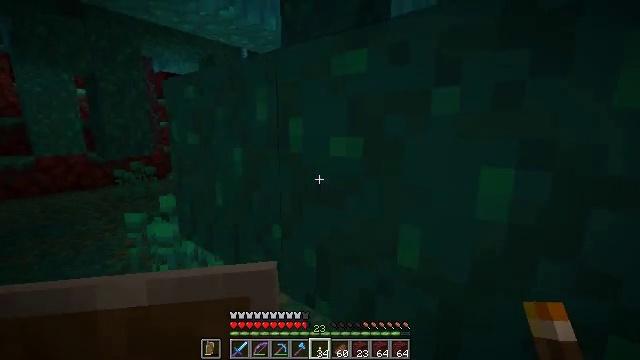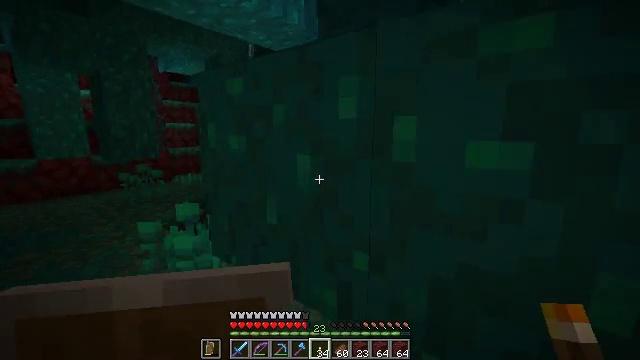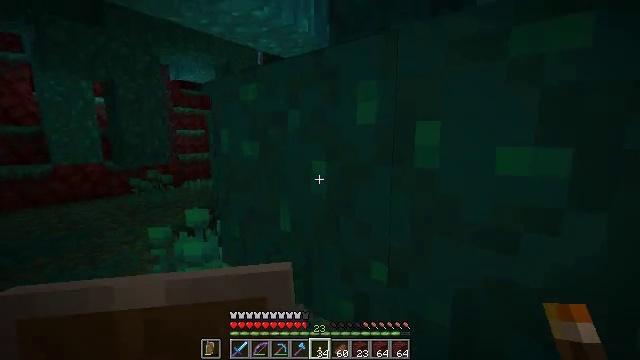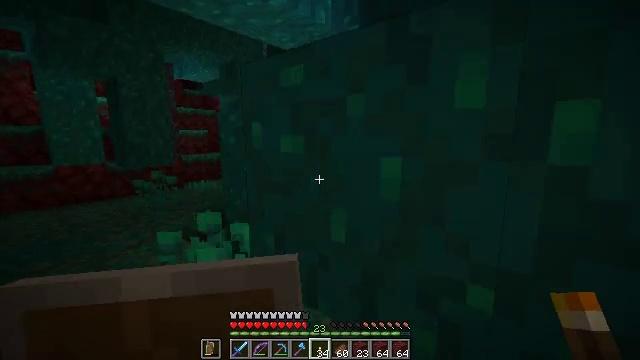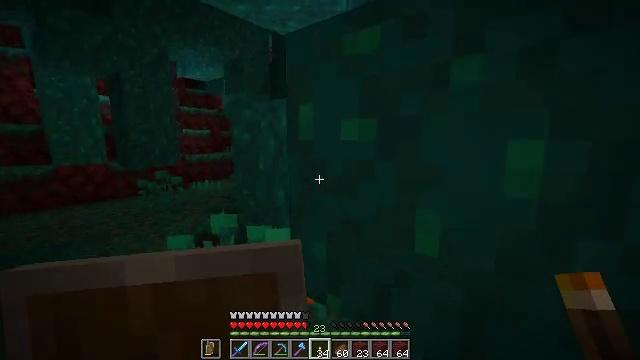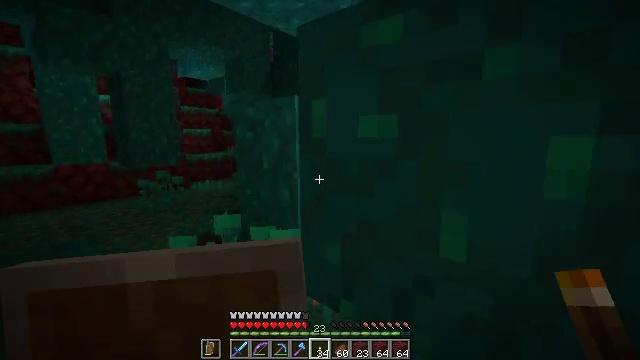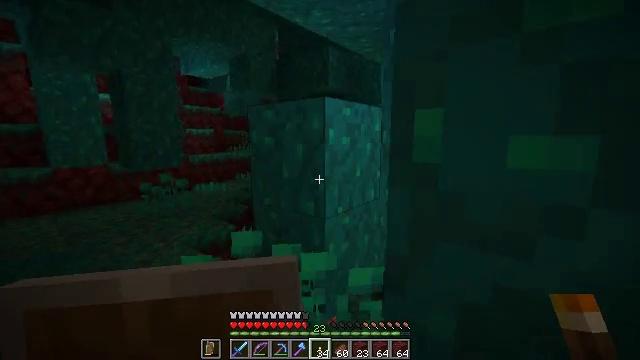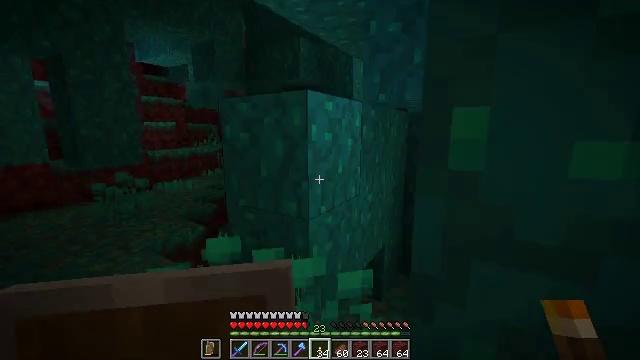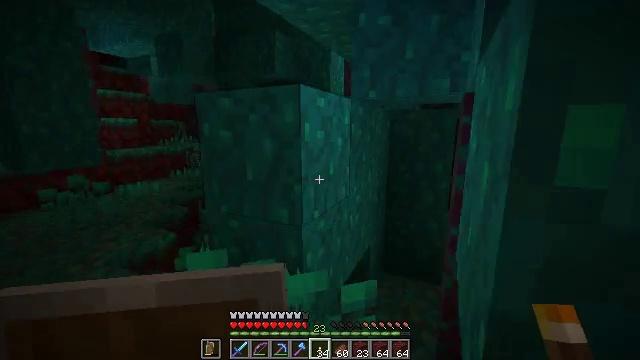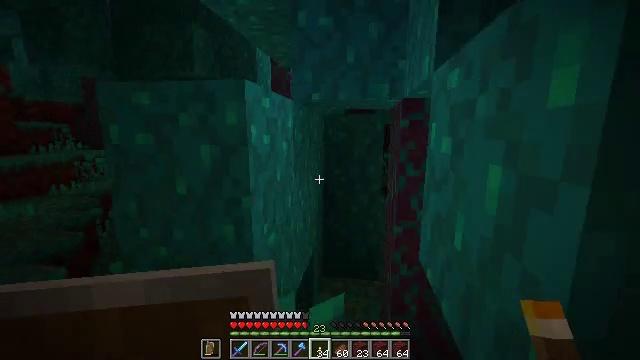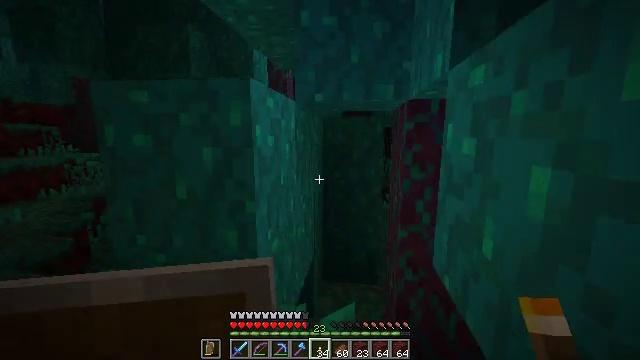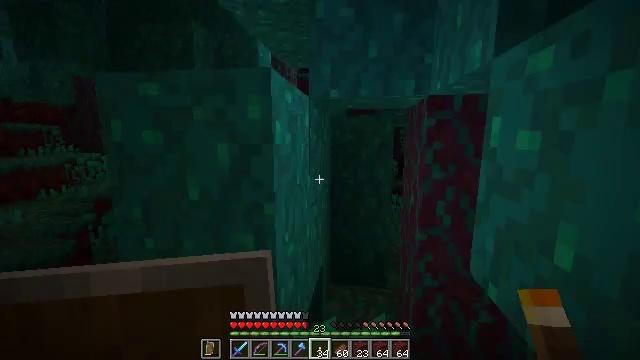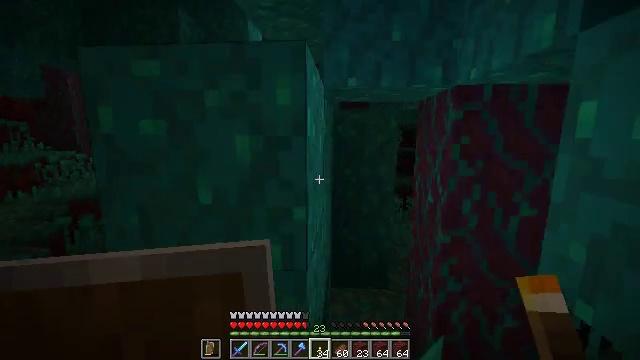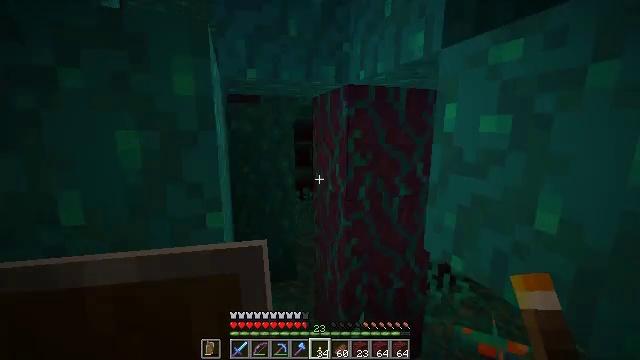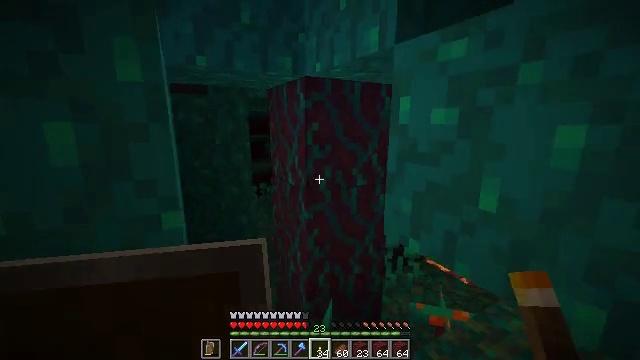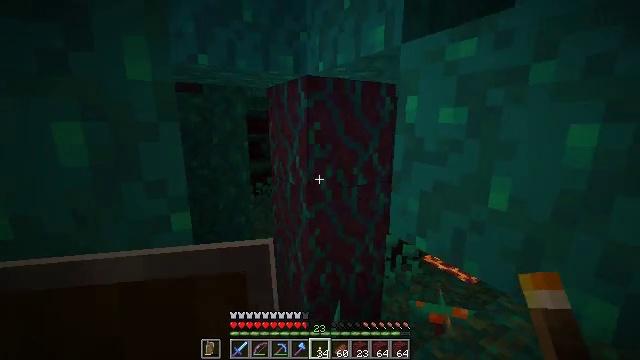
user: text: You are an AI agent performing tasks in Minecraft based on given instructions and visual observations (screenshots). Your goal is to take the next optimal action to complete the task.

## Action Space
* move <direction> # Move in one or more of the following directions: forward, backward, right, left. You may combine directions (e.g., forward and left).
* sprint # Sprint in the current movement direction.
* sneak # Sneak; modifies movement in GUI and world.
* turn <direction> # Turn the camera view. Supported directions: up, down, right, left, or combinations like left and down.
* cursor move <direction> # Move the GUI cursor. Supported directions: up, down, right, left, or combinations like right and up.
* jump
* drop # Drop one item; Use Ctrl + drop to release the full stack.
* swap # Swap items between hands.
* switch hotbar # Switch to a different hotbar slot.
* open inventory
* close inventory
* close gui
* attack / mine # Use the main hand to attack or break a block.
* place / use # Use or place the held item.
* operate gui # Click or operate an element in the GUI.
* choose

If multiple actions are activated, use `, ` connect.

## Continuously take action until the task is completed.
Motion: motion action
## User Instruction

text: Chop down the warped stem from the warped forest.
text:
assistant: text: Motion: move forward and move left
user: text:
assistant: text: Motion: move forward and move left, turn left and up
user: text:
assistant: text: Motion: move forward and move left
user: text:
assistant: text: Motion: move forward and move left
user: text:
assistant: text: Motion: move forward and move left
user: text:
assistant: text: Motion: move forward and move left
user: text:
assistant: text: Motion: move forward and move left, turn right and down
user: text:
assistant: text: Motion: move forward and move left, turn right
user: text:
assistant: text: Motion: move forward and move left, turn right
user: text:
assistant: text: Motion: move forward and move left, turn right
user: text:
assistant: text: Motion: move forward and move left
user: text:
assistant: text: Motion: move forward and move left, turn right
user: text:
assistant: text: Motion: turn right and down
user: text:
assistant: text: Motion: turn right and down
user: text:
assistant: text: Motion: turn right
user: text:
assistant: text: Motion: no_op
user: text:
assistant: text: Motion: switch to hotbar 4
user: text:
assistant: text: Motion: switch to hotbar 4
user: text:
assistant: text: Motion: switch to hotbar 4
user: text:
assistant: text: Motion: no_op
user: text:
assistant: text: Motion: no_op
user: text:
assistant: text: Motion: no_op
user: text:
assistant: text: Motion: move forward
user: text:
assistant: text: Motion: move forward
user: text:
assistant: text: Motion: move forward, attack / mine
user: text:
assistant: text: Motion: attack / mine
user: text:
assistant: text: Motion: attack / mine
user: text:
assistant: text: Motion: attack / mine
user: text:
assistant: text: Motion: turn down, attack / mine
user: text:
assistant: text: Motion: turn down, attack / mine